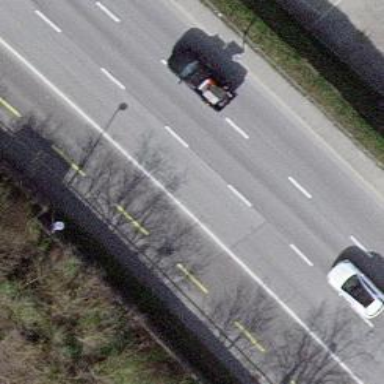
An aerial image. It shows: Secondary road with designated cycle lane on the left side.